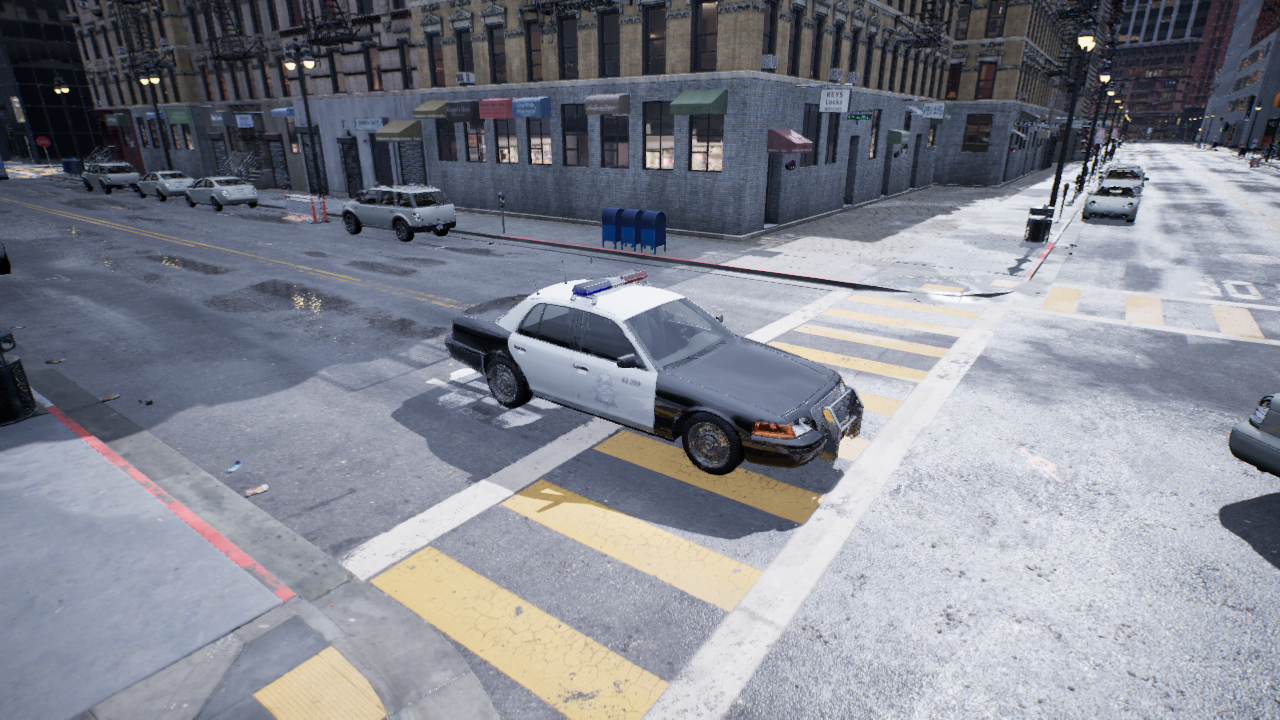
Venue: residential
Lighting: overcast
Vehicle rig: sedan